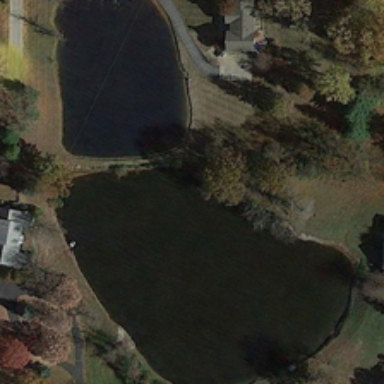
Many small black fish are in the pond .